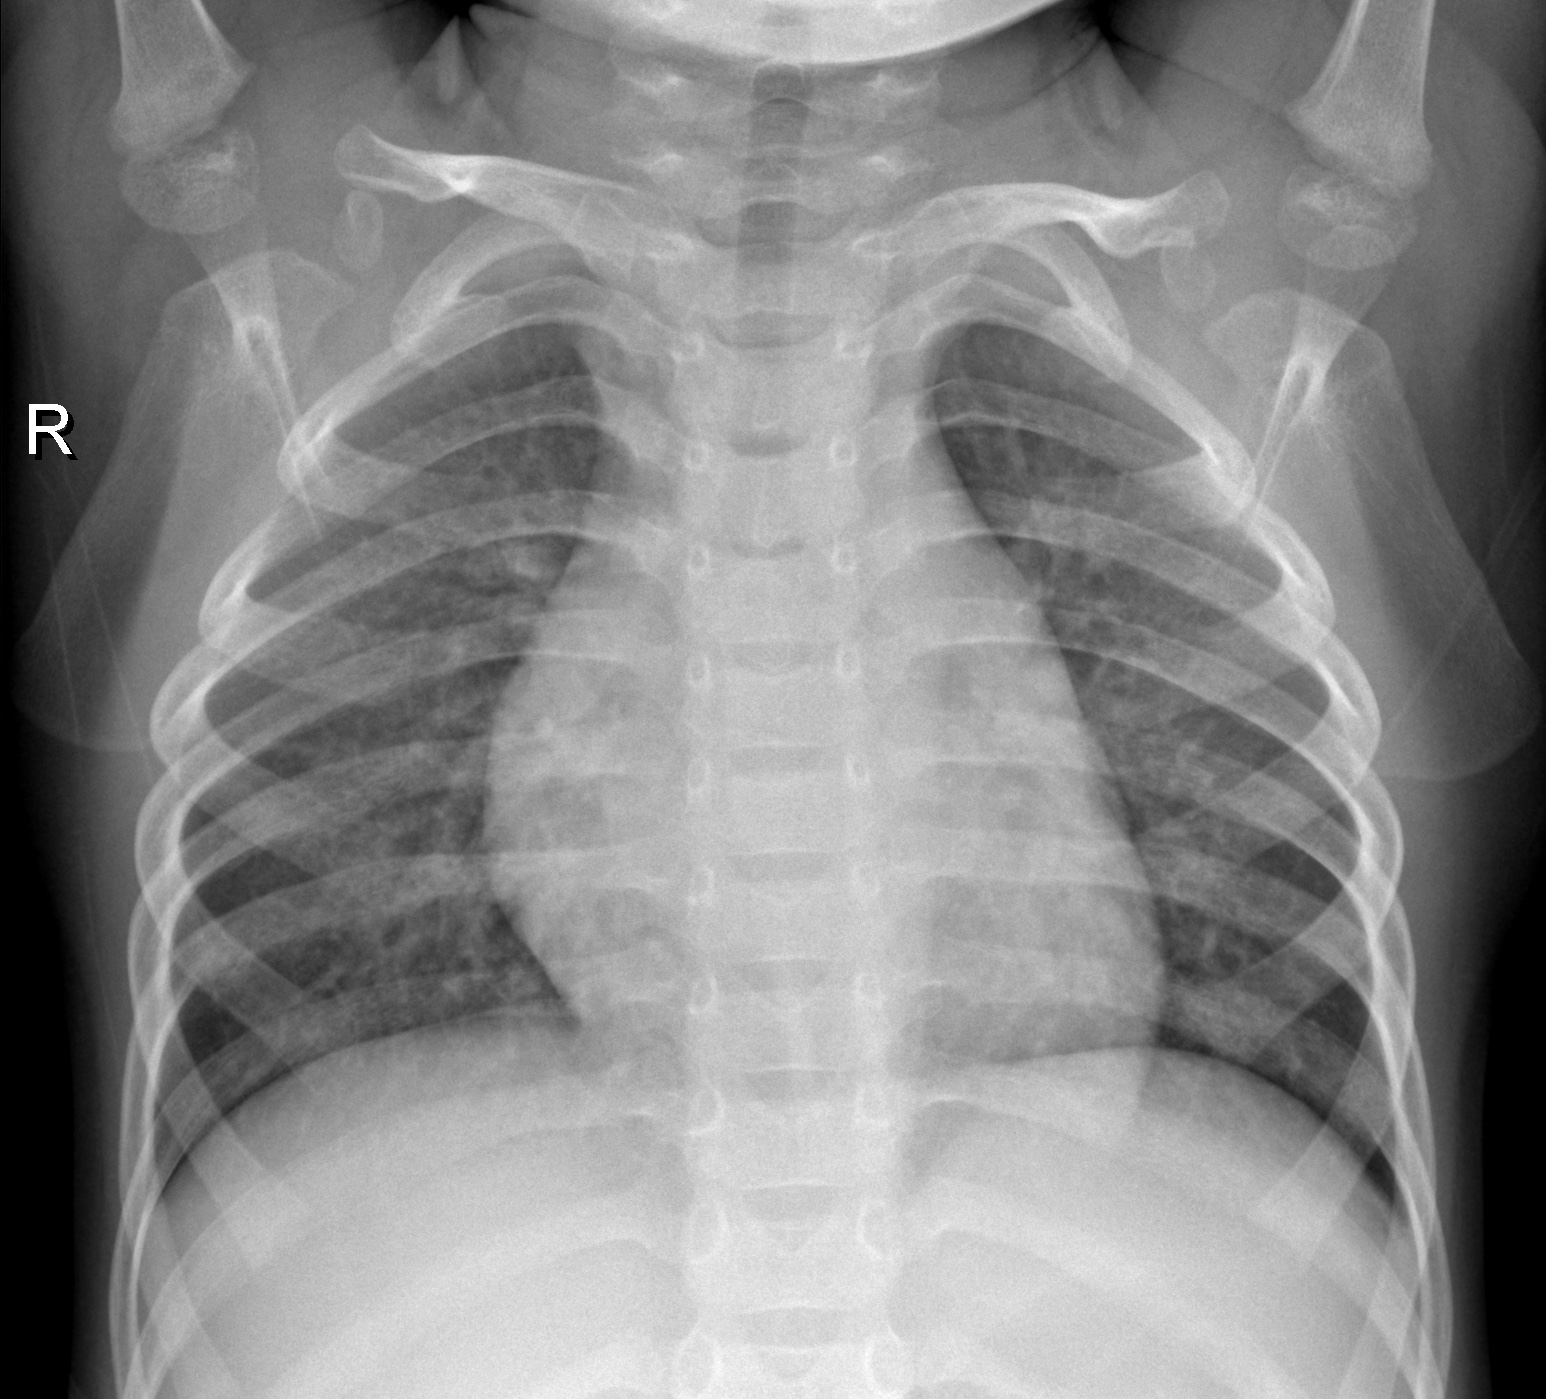
Diagnosis: NORMAL